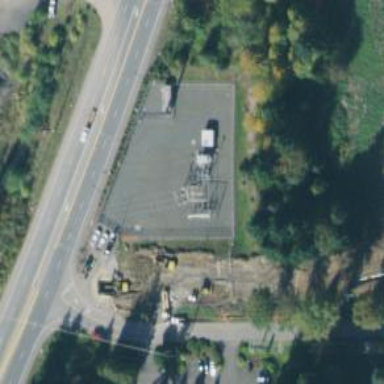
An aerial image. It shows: Distribution substation surrounded by fence.